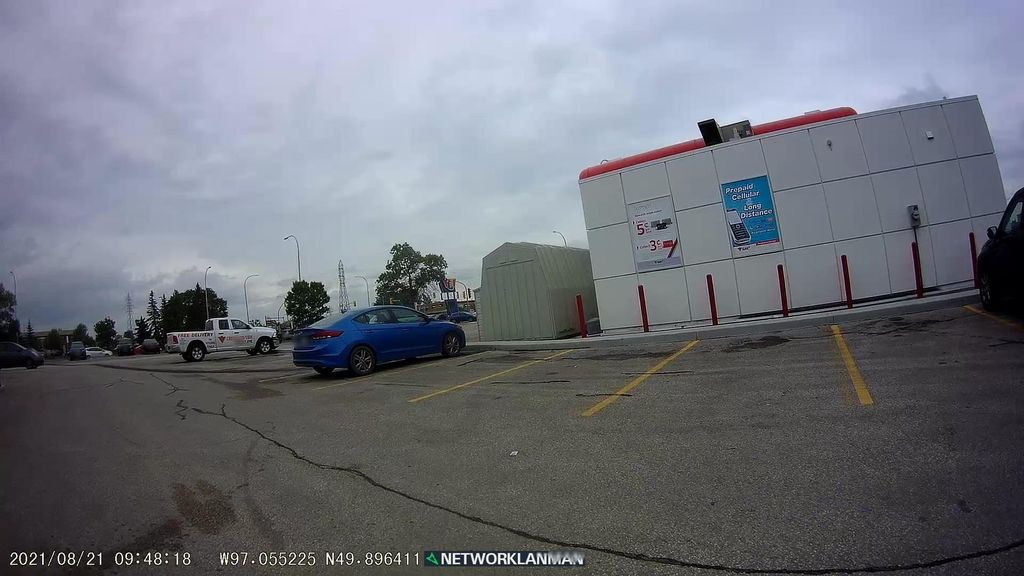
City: winnipeg